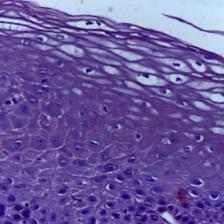
Diagnosis: OSCC